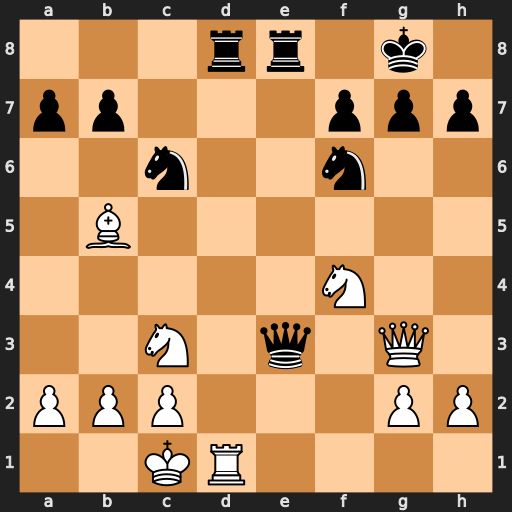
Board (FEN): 3rr1k1/pp3ppp/2n2n2/1B6/5N2/2N1q1Q1/PPP3PP/2KR4
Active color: w
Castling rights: -
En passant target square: -
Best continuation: Qxe3 Rxe3 Bxc6 Rxd1+ Nxd1